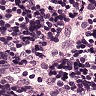
Metastatic tissue present: no